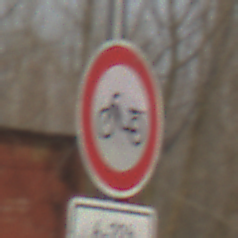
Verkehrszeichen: VerbotMofas
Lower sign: ZeitangabenMitBeschraenkungAufWochentage4
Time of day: MorningAfternoon
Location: Outdoor (Nature)
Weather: PartlyCloudy
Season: Winter
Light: Natural